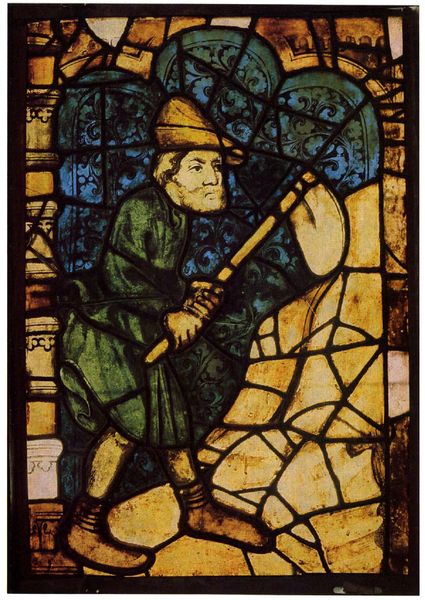
Titel: Dom in Erfurt
Standort: Erfurt, Dom (EU - D - Thüringen)
Schlagwörter: baum, blau, blätter, mann, gelb, grün, ocker, braun, fenster, glas, hut, kleid, mund, nase, schwarz, säule, beige, rock, bart, mütze, augen, stein, erde, feld, kirche, haare, kutte, mantel, stehend, sack, bogen, schuhe, stab, acker, arbeiter, bauer, stege, bögen, griff, fugen, scheiben, scheibe, bleiglas, glasfenster, glasmalerei, axt, gehend, gärtner, hacke, spaten, kirchenfenster, ragen, steinbruch, säckel, bleiverglasung, schüppe, fenstermalerei, uglas